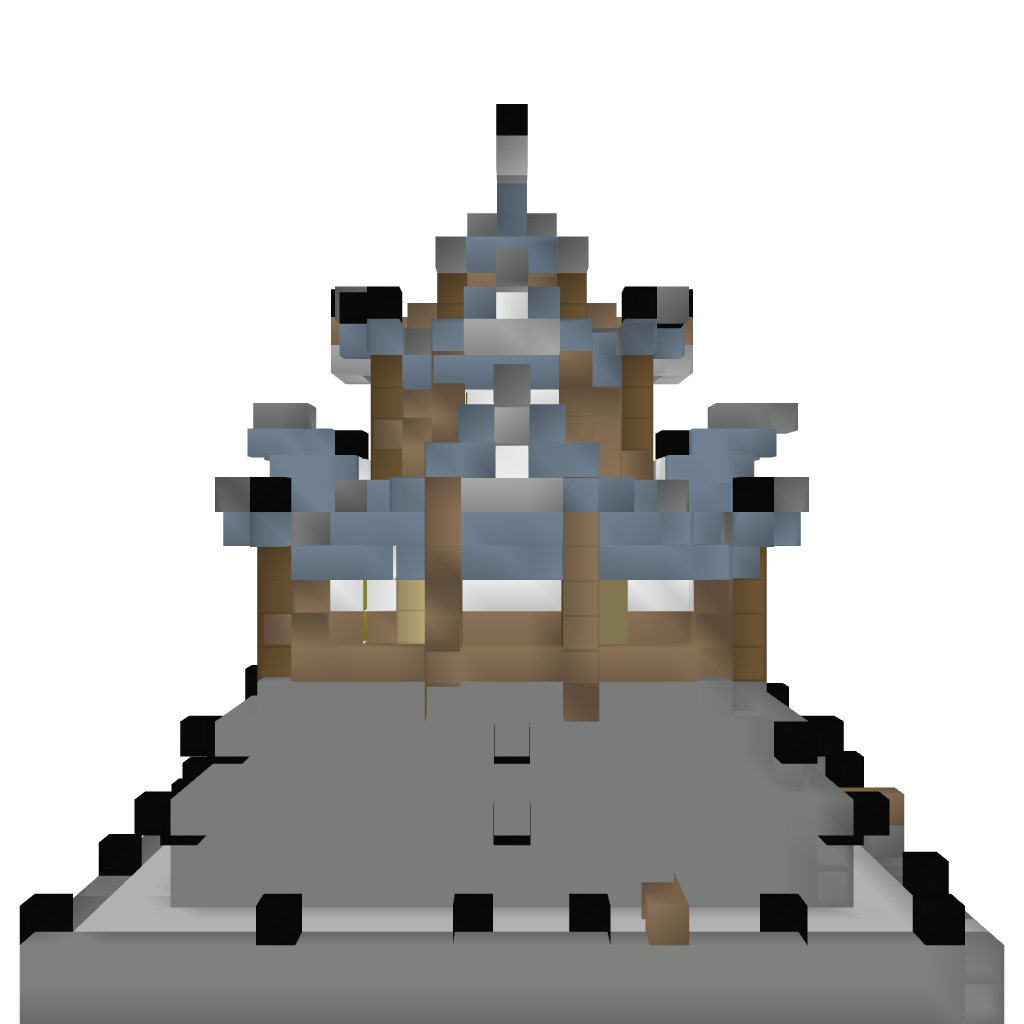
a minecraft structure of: supreme house asian style